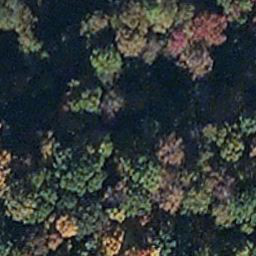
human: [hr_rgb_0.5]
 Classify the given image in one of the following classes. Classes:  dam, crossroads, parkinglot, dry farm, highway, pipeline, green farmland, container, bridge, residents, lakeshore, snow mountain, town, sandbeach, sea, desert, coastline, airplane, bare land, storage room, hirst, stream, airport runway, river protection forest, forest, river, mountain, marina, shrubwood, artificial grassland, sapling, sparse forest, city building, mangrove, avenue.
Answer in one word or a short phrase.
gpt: mangrove